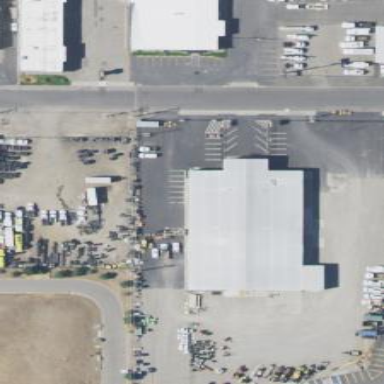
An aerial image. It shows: Commercial building.